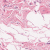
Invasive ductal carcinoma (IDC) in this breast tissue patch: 0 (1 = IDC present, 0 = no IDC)